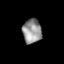
Tissue: lung
Cell type: T cells
Senescence score: 0.2372
Nuclear area (px): 450
Mean DAPI intensity: 148.573